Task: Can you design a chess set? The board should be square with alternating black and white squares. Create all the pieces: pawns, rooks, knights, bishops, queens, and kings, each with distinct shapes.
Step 4761:
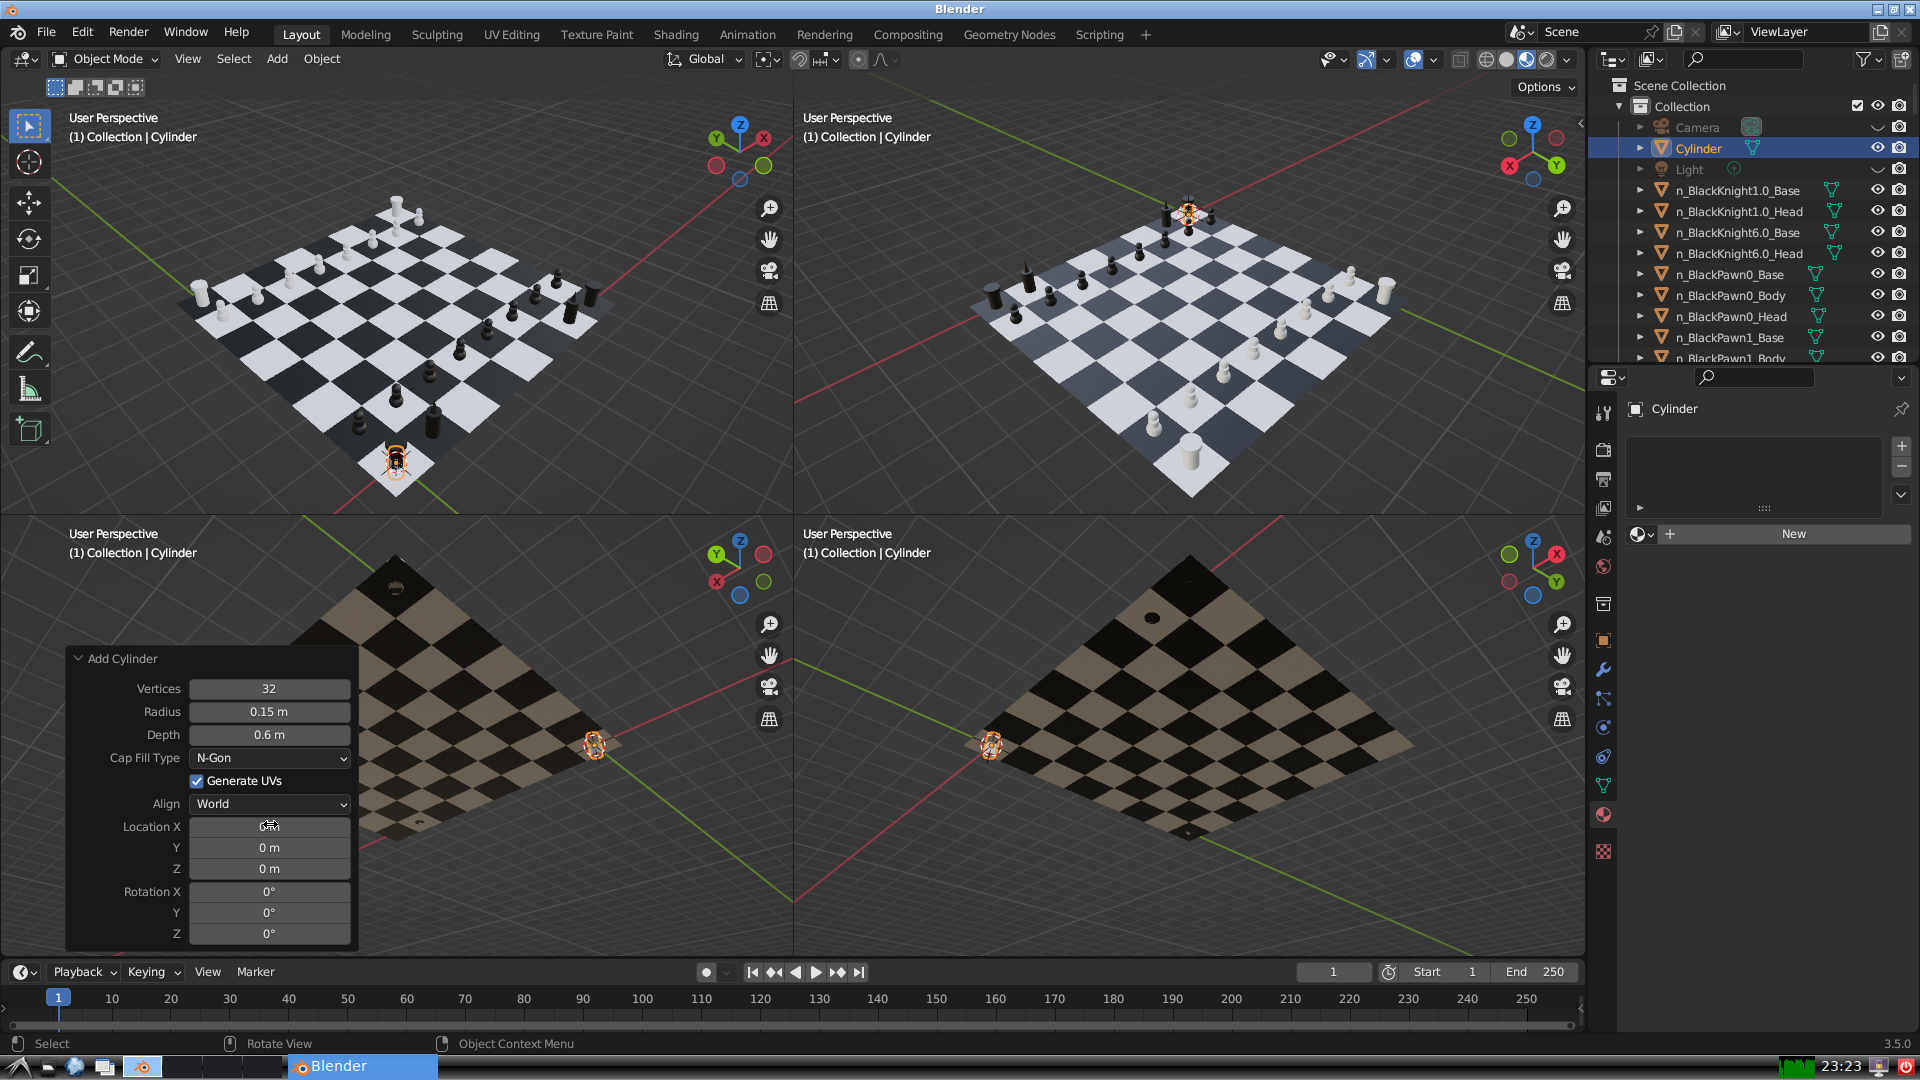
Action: click: no